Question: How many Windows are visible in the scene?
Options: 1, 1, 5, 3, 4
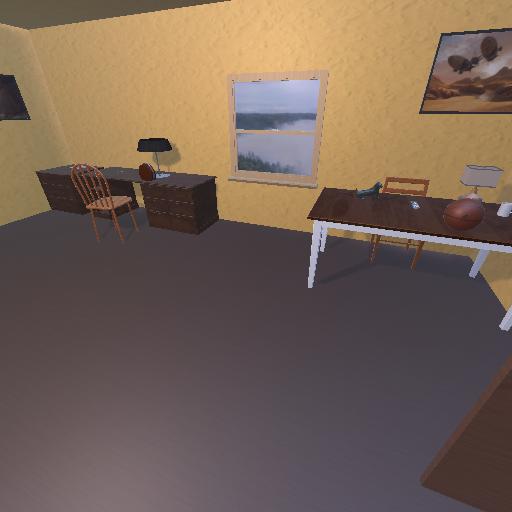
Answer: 1